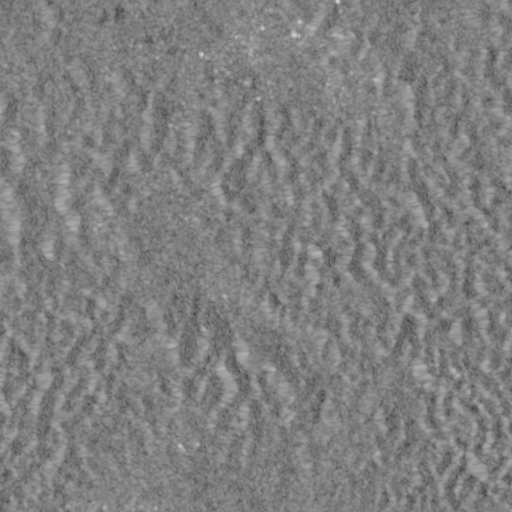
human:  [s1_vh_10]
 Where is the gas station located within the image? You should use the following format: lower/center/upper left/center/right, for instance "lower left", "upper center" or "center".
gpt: The gas station is located in the upper left of the image.
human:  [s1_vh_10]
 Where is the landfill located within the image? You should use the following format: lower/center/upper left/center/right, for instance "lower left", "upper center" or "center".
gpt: The landfill is located in the upper right of the image.
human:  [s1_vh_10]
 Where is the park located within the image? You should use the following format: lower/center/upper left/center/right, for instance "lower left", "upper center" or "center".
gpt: The park is located in the upper of the image.
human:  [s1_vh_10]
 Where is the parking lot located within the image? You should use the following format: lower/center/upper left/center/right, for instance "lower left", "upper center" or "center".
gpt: The parking lot is located in the upper left of the image.
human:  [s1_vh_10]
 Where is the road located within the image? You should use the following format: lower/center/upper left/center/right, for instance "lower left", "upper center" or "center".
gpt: There is no road in the image.

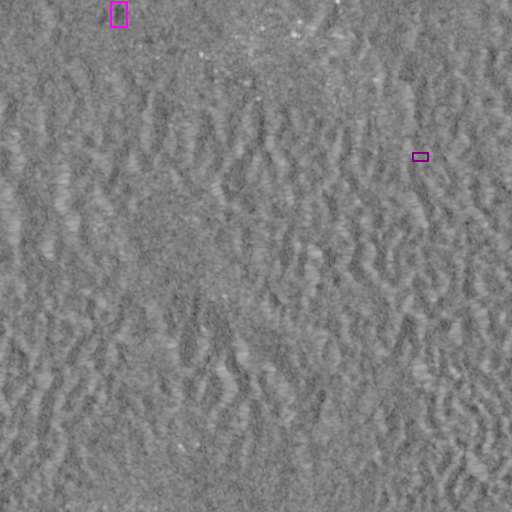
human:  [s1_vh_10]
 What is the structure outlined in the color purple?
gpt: The structure outlined in purple is a landfill.
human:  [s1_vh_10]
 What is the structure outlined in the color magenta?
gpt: The structure outlined in magenta is a park.
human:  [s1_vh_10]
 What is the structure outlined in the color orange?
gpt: There is no orange outline.